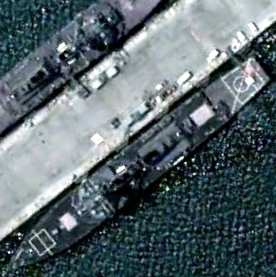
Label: destroyer